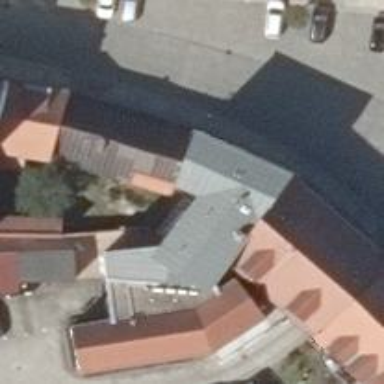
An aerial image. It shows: Hotel.